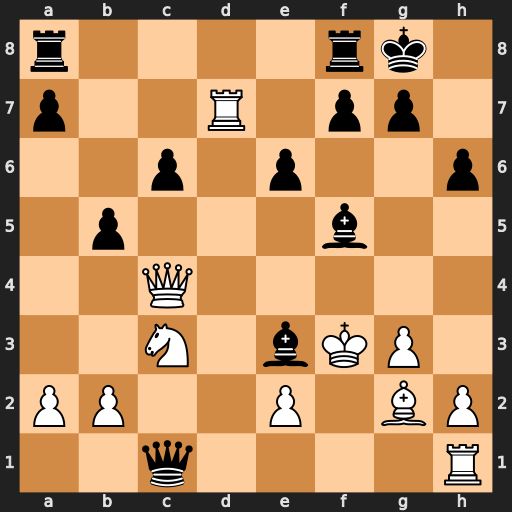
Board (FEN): r4rk1/p2R1pp1/2p1p2p/1p3b2/2Q5/2N1bKP1/PP2P1BP/2q4R
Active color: w
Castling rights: -
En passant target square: -
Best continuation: Rxc1 bxc4 Kxe3